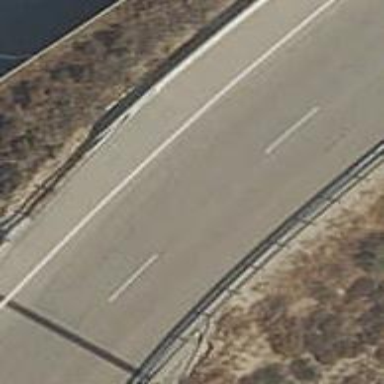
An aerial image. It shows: Bridge on motorway link.